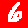
Digit: 6